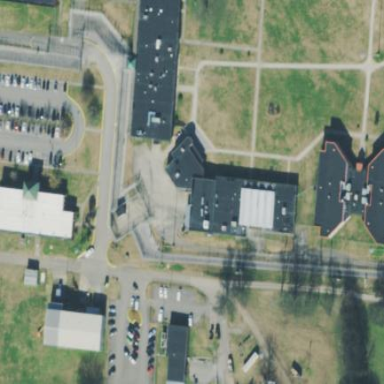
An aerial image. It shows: Prison building.